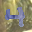
Label: 4